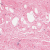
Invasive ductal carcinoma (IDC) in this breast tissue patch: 0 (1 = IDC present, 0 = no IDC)